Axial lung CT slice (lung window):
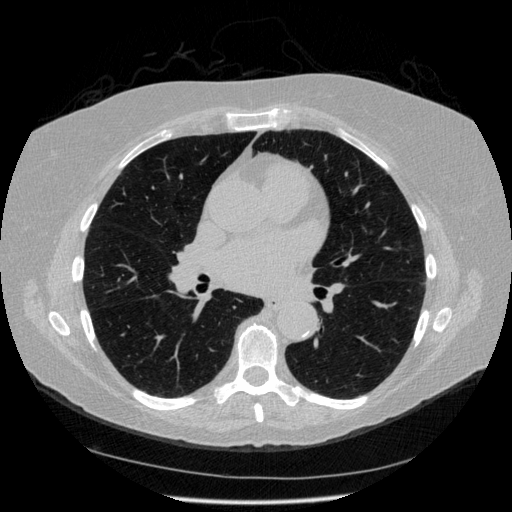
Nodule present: no